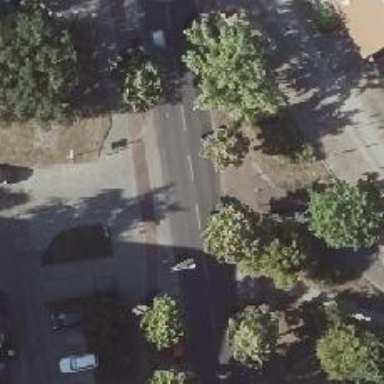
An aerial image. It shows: Secondary road with asphalt surface and dedicated cycle track.